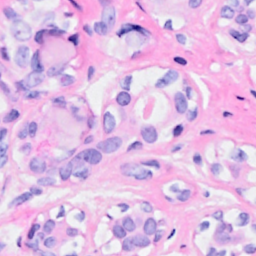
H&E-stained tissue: Breast